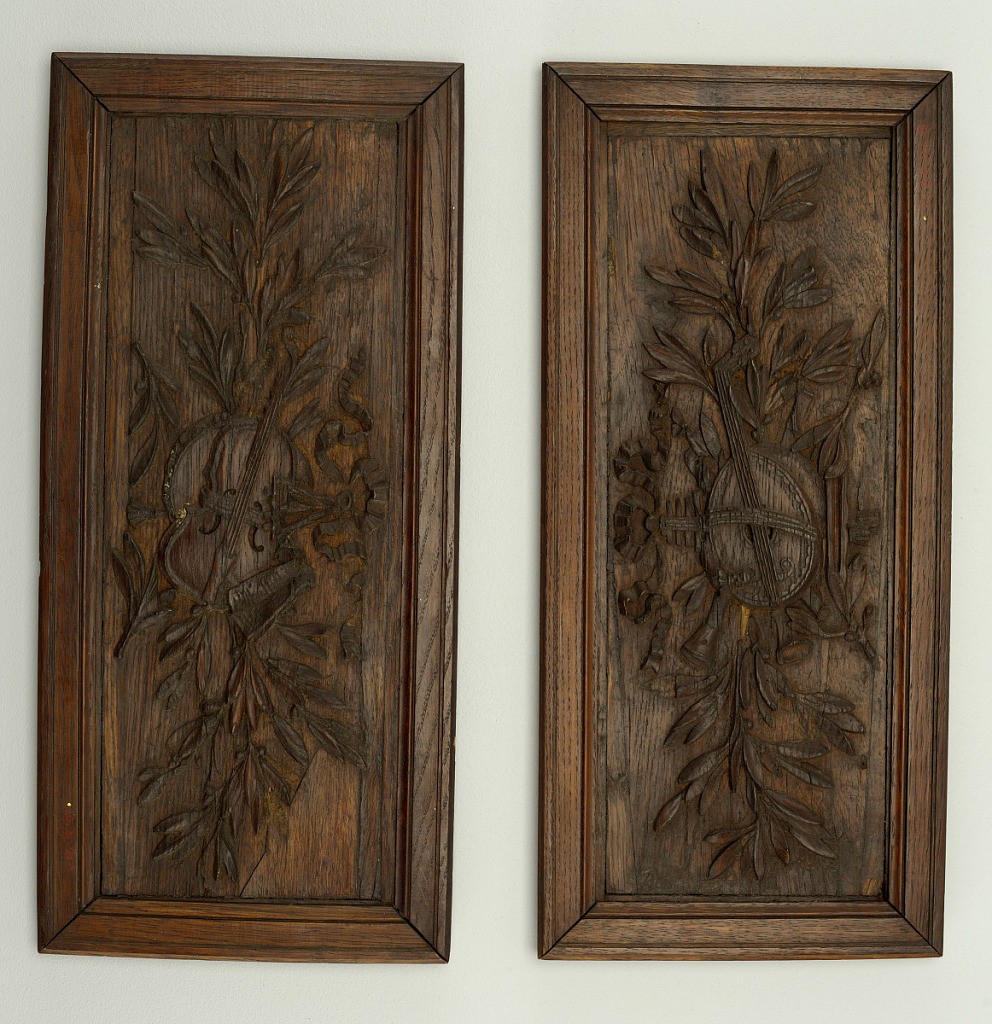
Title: Panels
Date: ca. 1770–80
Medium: wood, carved. oak paneling, later oak frame.
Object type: panels
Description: Trophies composed of musical instruments and laurel branches.